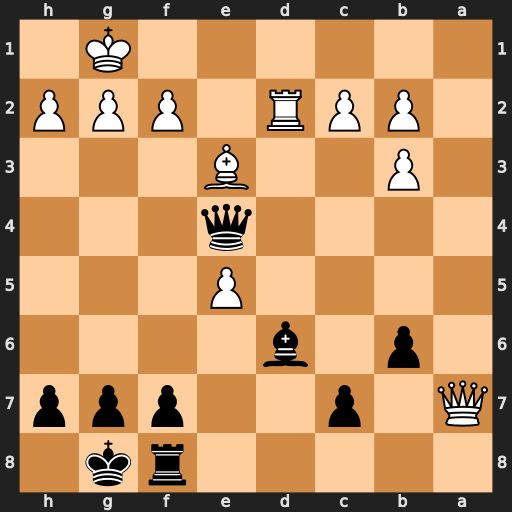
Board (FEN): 5rk1/Q1p2ppp/1p1b4/4P3/4q3/1P2B3/1PPR1PPP/6K1
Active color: b
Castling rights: -
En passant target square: -
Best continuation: Ra8 Qxa8+ Qxa8